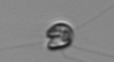
Label: flagellate_morphotype1